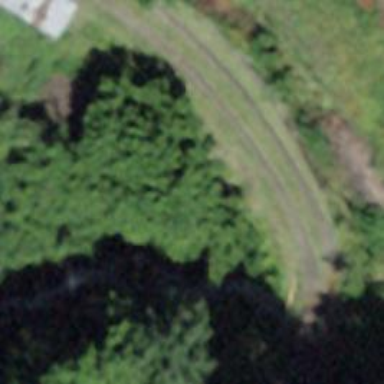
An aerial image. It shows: Culvert tunnel.